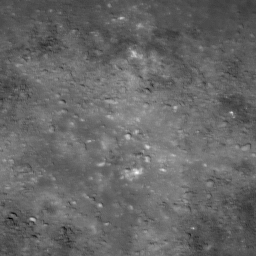
Host type: background_regolith
Lunar coordinates: latitude nan, longitude nan